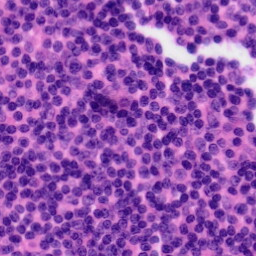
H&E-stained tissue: Tonsil